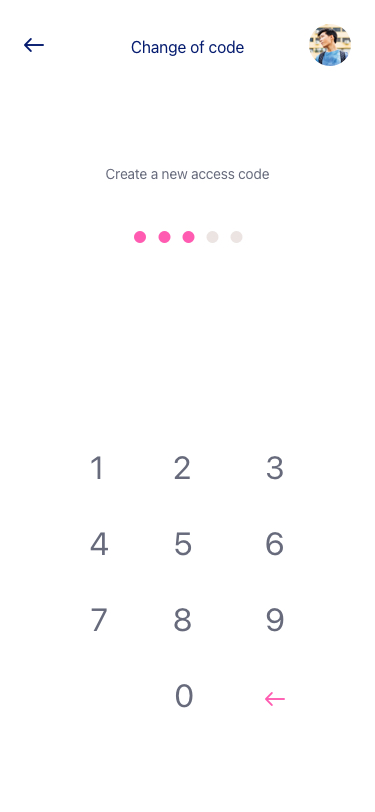
Text in this UI design:
Create a new access code
1
2
3
4
5
6
7
8
0
9